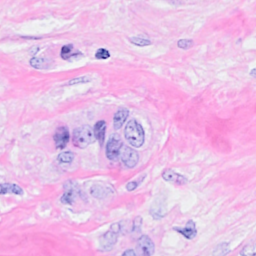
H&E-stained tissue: Breast